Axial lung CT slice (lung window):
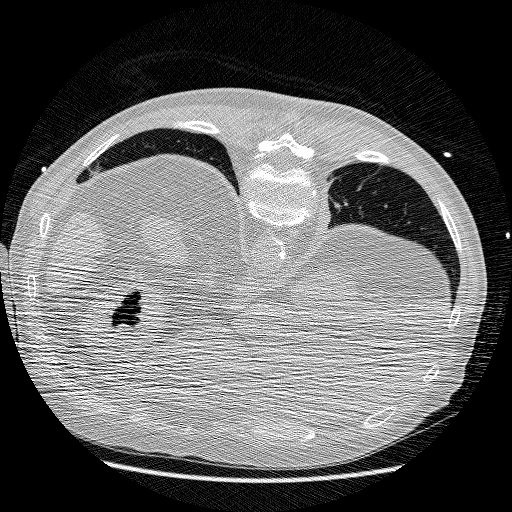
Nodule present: no